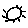
Label: sun